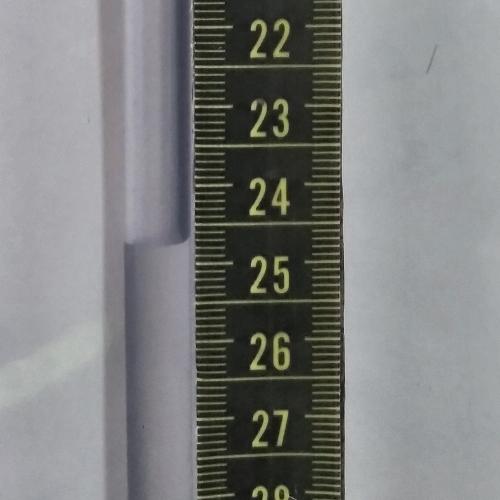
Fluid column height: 24.7 cm